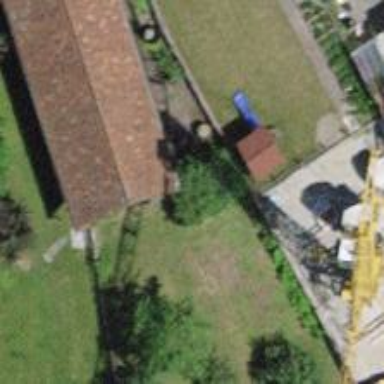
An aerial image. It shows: Shed.